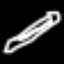
Label: pencil